Question: I have a numpy ndarray that looks something like:
'''
[[0, 0.25, 1, ...., 0.5, 0.23 ],
[0.3, 0.75, 1, ..., 0.5, 0.37 ],
...,
...,
[0, 0.25, 1, ...., 0.5, 0.23 ],
[0.3, 0.75, 1, ..., 0.5, 0.37 ]]
'''
Basically every value is in the range 0 - 1.0
I would like to visualize this as a bitmap and currently I have a very slow loop which basically does this:
'''
for i, row in enumerate(data):
for j, val in enumerate(row):
yield val_to_rgb(val)
'''
It then will take the 3-tuple of rgb components and do a PIL putdata on it and create a PNG.
I need to do this many times and this ghetto method is slow, and the colorization is very ugly.
My question is this:
Is there a series of matrix operations I can apply which will yield a colorized matrix containing the raw RGB values?
Which really consists of two questions:
1. What is the most efficient transformation I can apply to get RGB tuples from the above matrix
2. Is there a "nice" way to convert (0, 1.0) values into a colorized representation?
Edit: Clarification- I'm looking to SAVE this as PNG, not just view it in real time. The reason being that a lot of this is getting executed on a headless machine which I then inspect after the fact.
The output of the current algo looks pretty nasty:

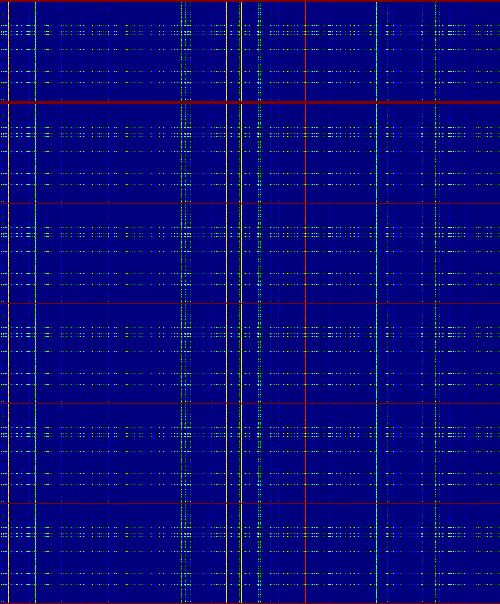
Answer: matplotlib has <URL> function you can use out-of-the-box.
What you're doing is usually done via "vectorization". You define a function and let numpy do the iteration:
'''
vec = np.vectorize(val_to_rgb)
rgb_data = vec(data)
'''